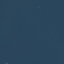
Land use / land cover: SeaLake